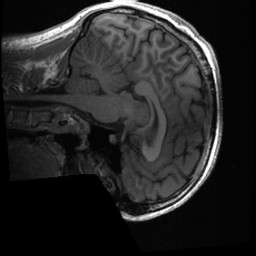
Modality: T1w
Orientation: sagittal
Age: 18
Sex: female